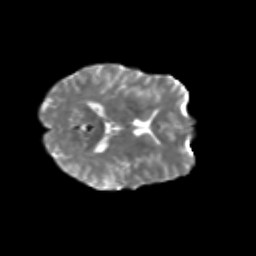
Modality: T2w
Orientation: axial
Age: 34
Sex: female
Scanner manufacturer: siemens
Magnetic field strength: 3 T
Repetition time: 1.8 s
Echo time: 0.07 s